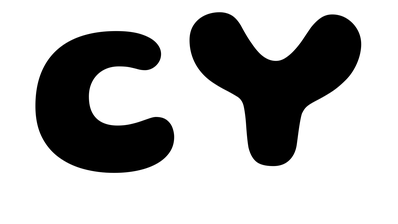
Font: Gluten_Bold